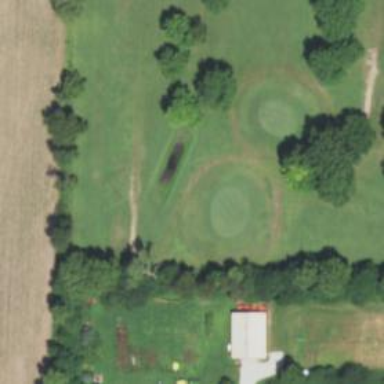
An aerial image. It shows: Pathway for golfing.